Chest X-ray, PA view. Patient: 51 years old, sex F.
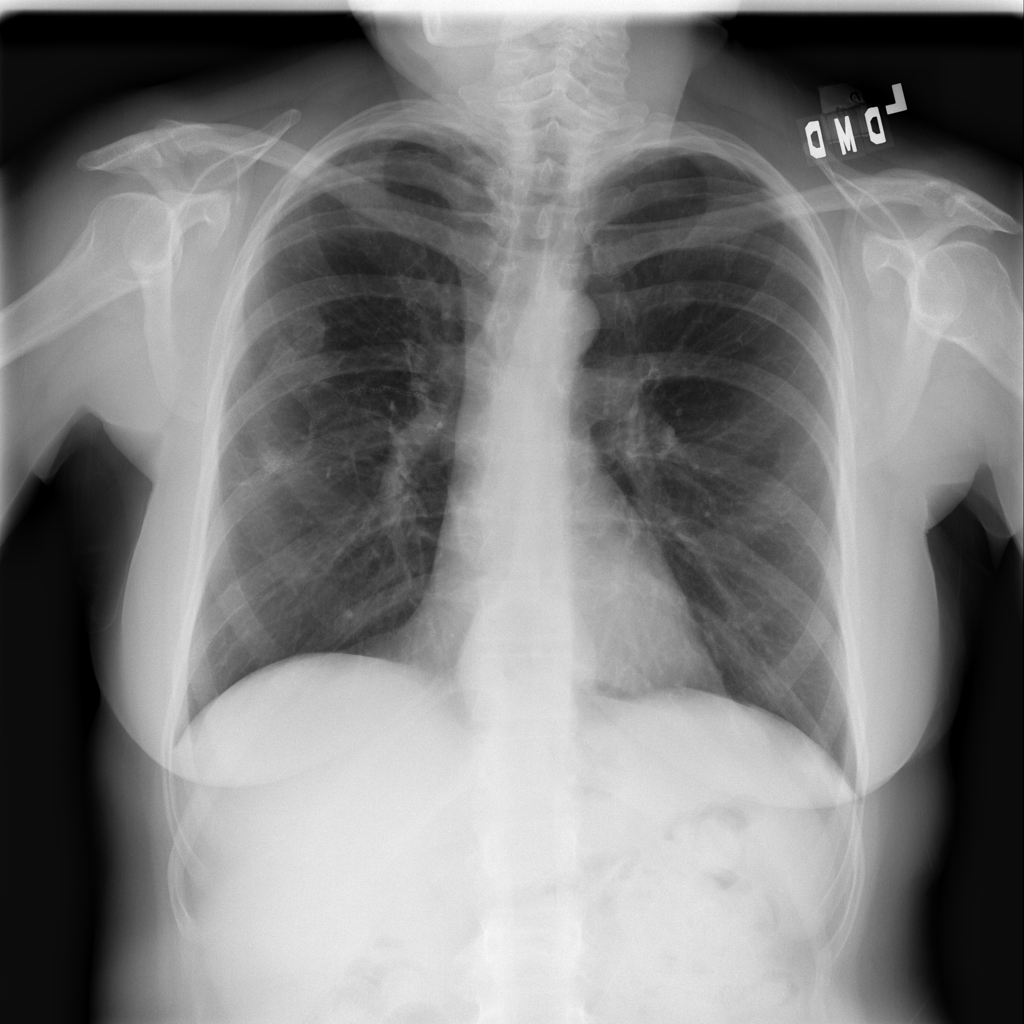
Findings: Hernia